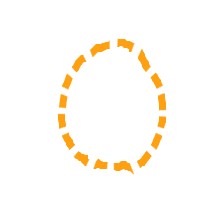
Shape: circle